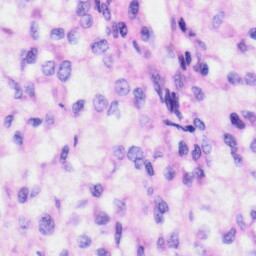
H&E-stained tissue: Liver